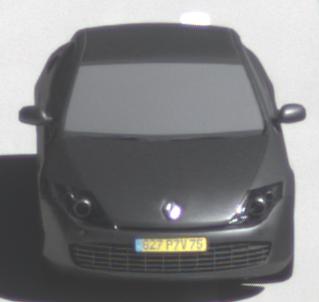
Make: Renault
Model: Laguna Coupé TCe 170
Detailed model: Laguna (III) Coupé
Model produced from: 2010/11
Model produced until: 2011/05
Doors: 2
Color: gray
Road condition: dry road
Daytime: midday
Contrast: high contrast